Field crop: tomato
Growth stage: 2
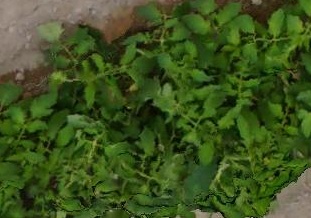
Species: tomato